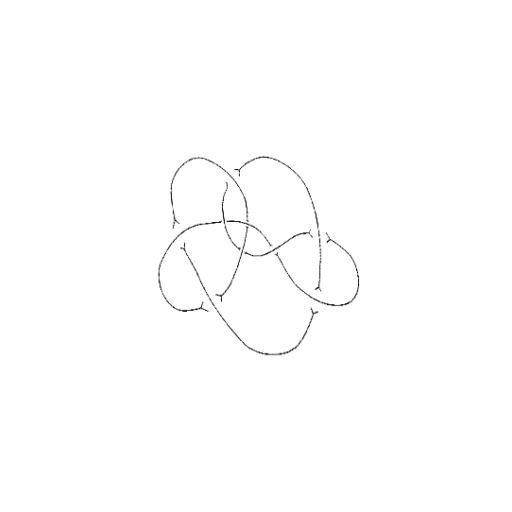
Crossing number: 9